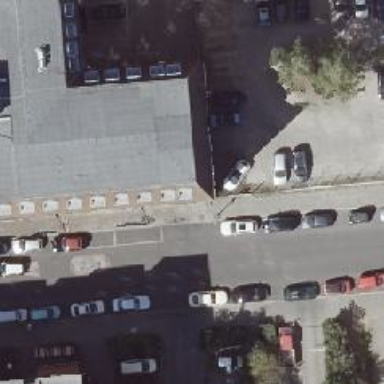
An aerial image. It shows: Driveway that serves as building passage under tunnel.